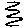
Label: zigzag